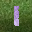
Label: 1